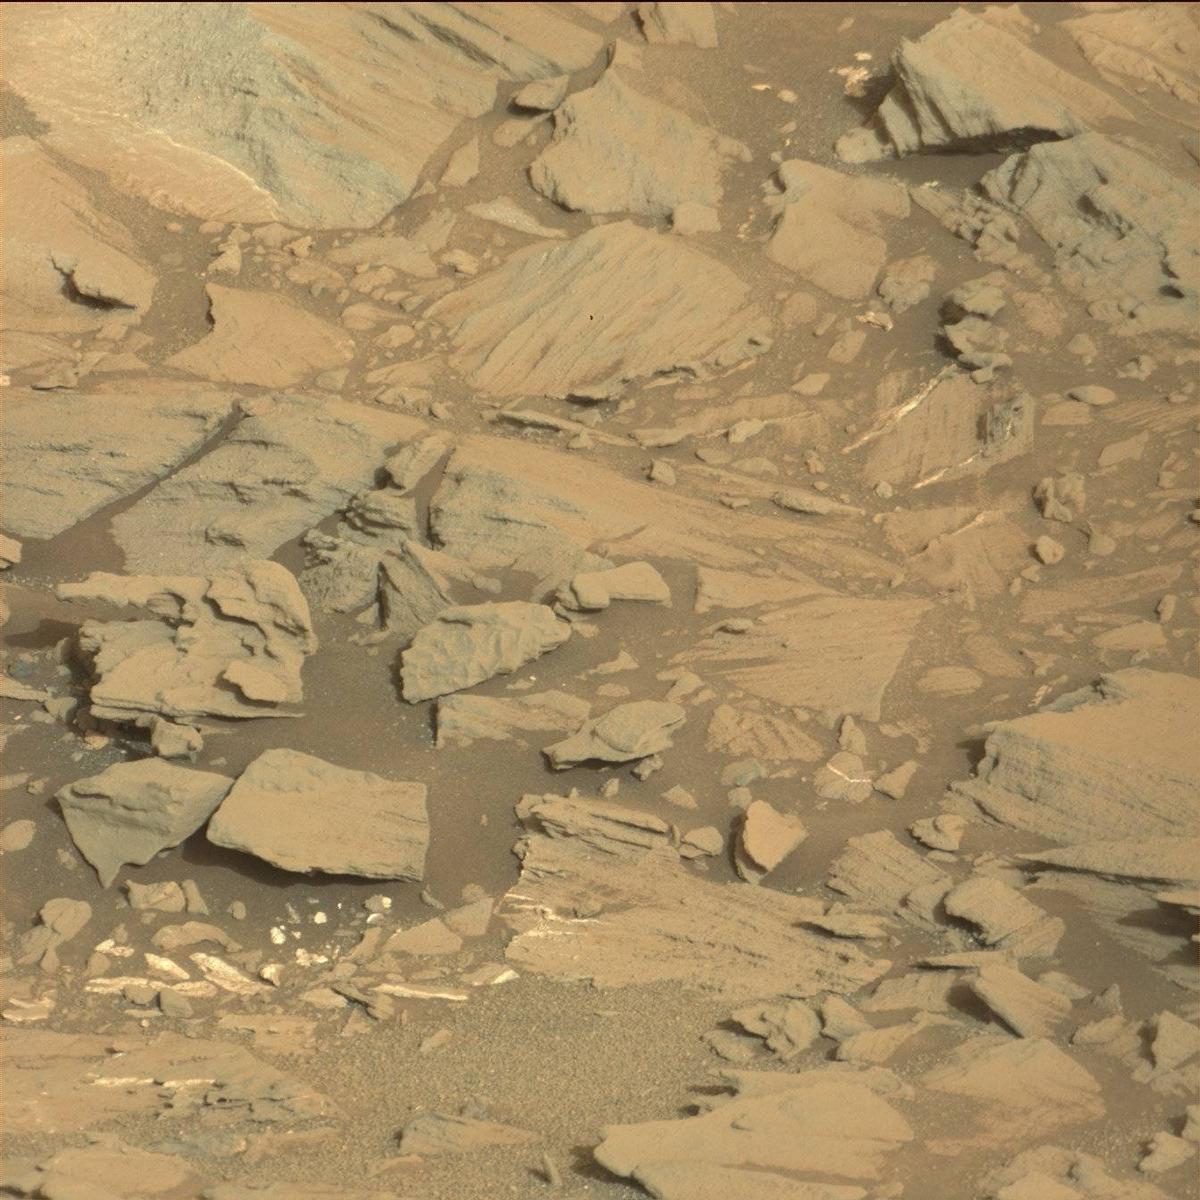
Terrain classes present: Bedrock, Rock, Sand / Soil